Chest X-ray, PA view. Patient: 44 years old, sex M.
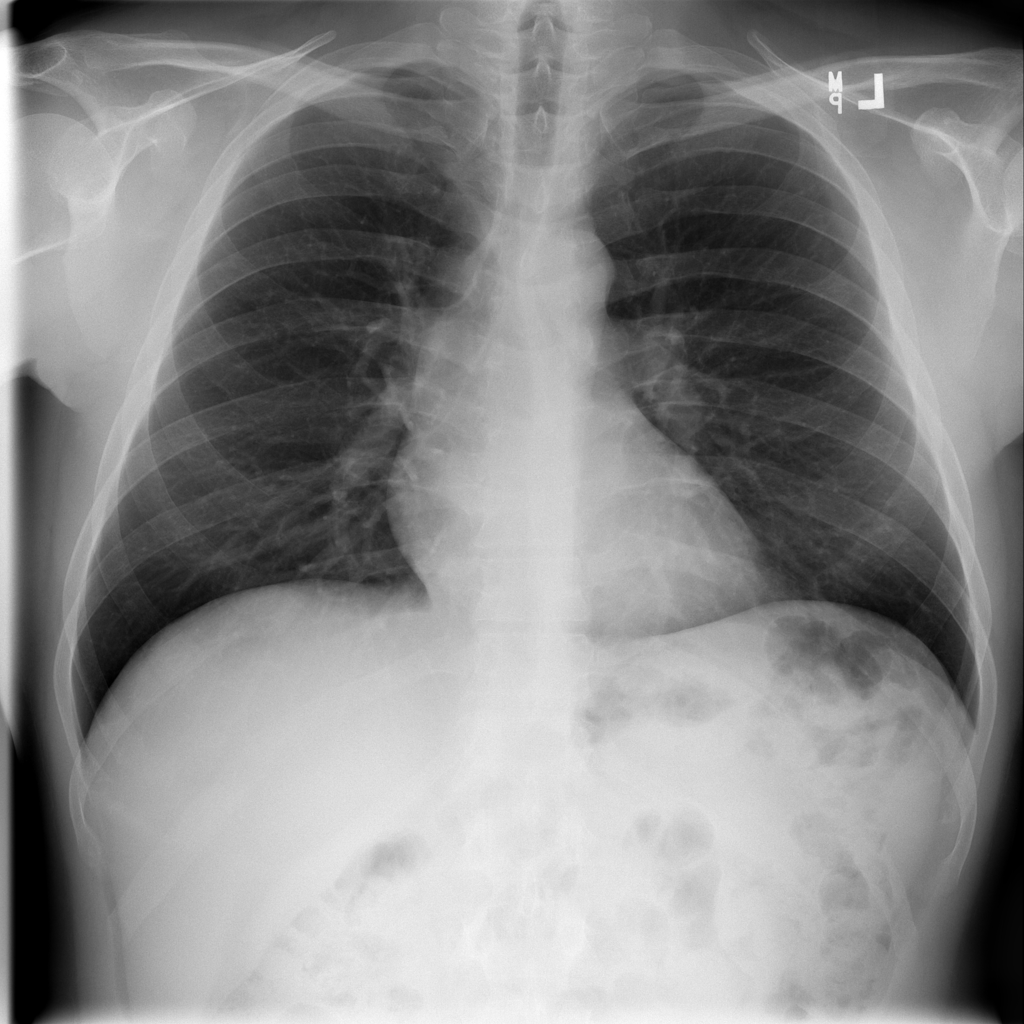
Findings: No Finding